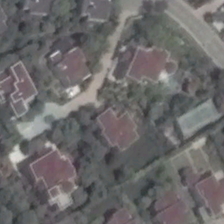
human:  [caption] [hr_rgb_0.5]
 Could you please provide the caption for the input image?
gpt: a large number of trees were planted around the residential area .

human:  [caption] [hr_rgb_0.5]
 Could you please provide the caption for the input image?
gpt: both sides of the road are densely populated .

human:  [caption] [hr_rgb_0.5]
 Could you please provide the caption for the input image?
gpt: both sides of the road are densely populated .

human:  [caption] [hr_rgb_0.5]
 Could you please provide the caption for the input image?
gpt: a large number of trees were planted around the residential area .

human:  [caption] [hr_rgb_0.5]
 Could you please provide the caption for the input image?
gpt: both sides of the road are densely populated .